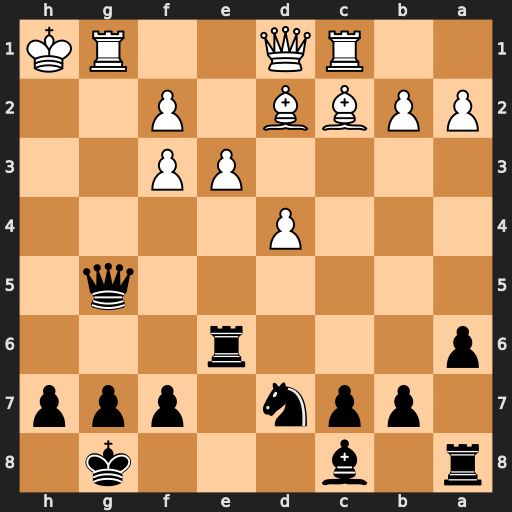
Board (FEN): r1b3k1/1ppn1ppp/p3r3/6q1/3P4/4PP2/PPBB1P2/2RQ2RK
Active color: b
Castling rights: -
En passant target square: -
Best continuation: Rh6#